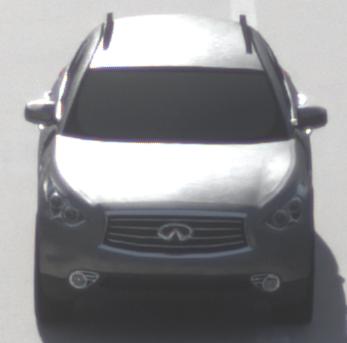
Make: Infiniti
Model: FX 37
Detailed model: FX (S51)
Model produced from: 2012/07
Model produced until: 2013/10
Doors: 5
Color: gray
Road condition: dry road
Daytime: morning or afternoon
Contrast: medium contrast